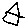
Label: house